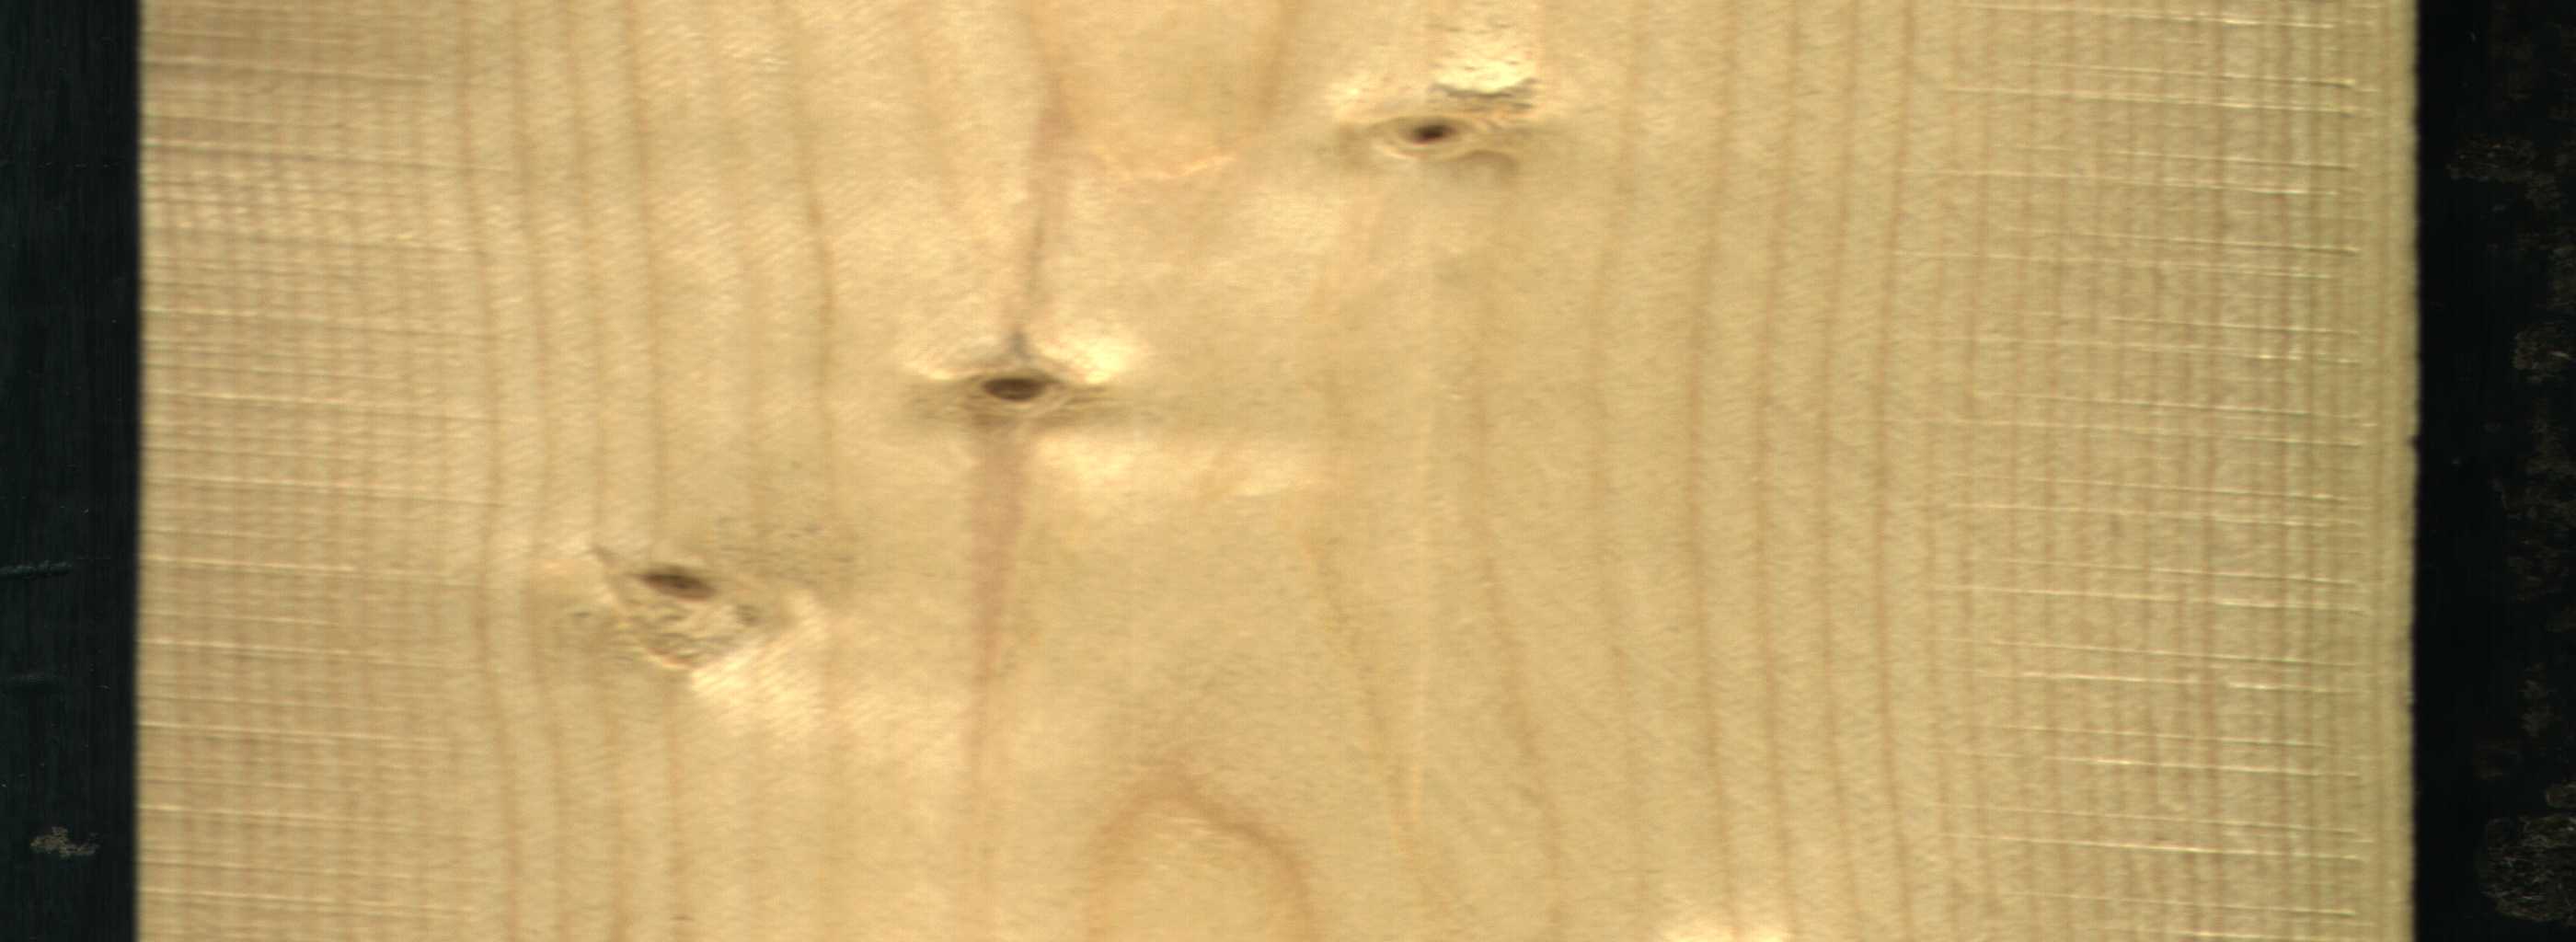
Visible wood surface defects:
Live_Knot
Live_Knot
Live_Knot